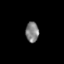
Tissue: skin
Cell type: Epithelial cells
Senescence score: 0.2629
Nuclear area (px): 263
Mean DAPI intensity: 127.517